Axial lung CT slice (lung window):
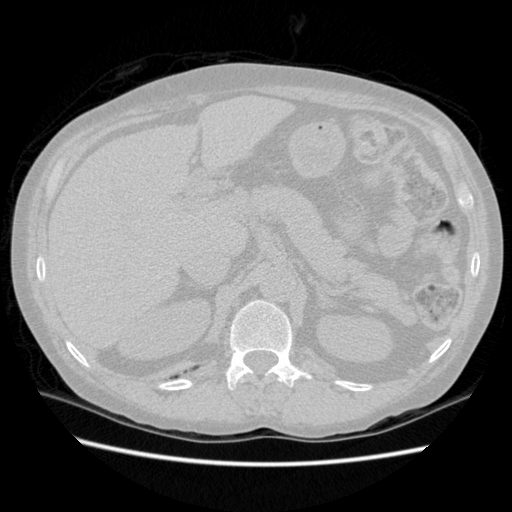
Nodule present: no